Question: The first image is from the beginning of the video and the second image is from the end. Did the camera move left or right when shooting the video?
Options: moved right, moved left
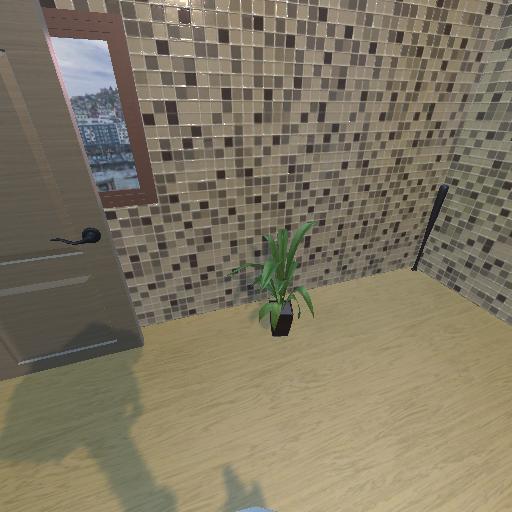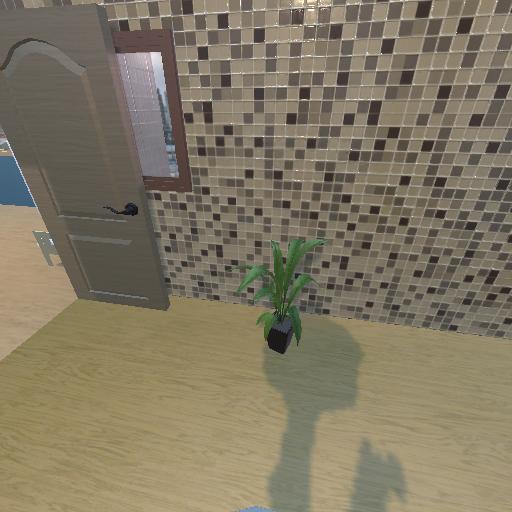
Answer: moved right